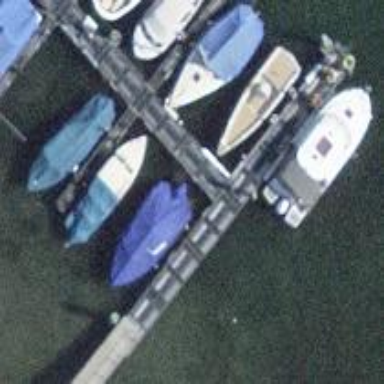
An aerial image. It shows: Man-made pier.